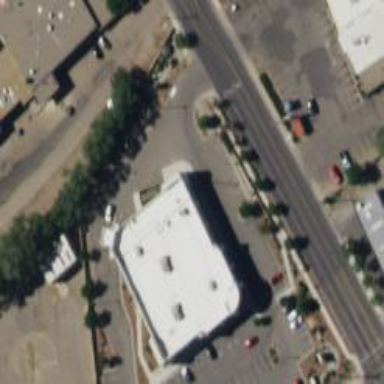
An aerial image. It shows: Pharmacy building providing healthcare services.